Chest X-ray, PA view. Patient: 49 years old, sex F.
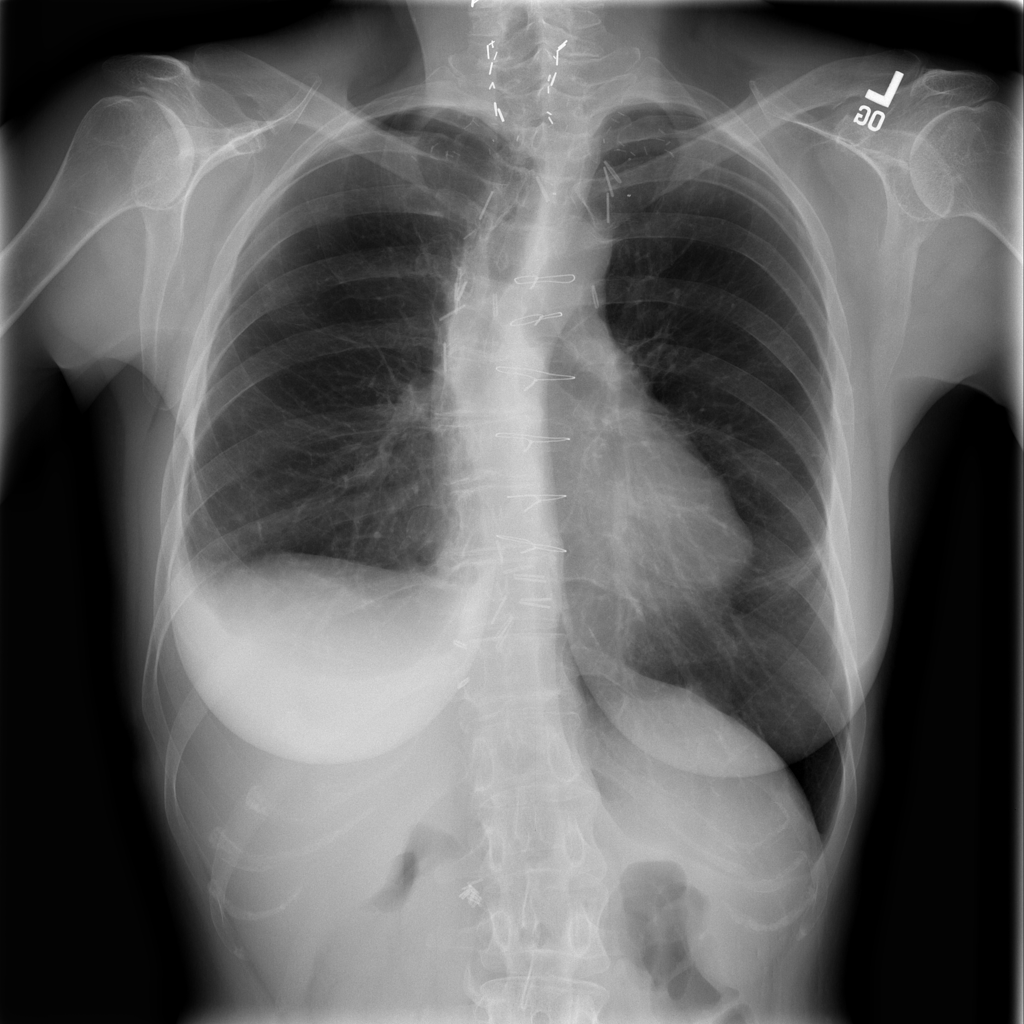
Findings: Atelectasis, Effusion